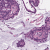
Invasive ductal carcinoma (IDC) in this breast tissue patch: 1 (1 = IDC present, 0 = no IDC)